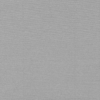
Label: not_dusty